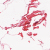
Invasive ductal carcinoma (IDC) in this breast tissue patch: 0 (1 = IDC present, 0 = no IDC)